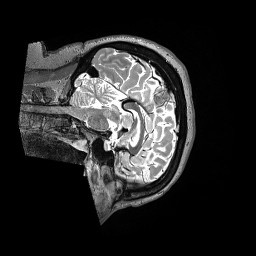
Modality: T2w
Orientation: sagittal
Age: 43
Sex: female
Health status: ill
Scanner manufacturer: siemens
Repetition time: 3.2 s
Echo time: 0.566 s